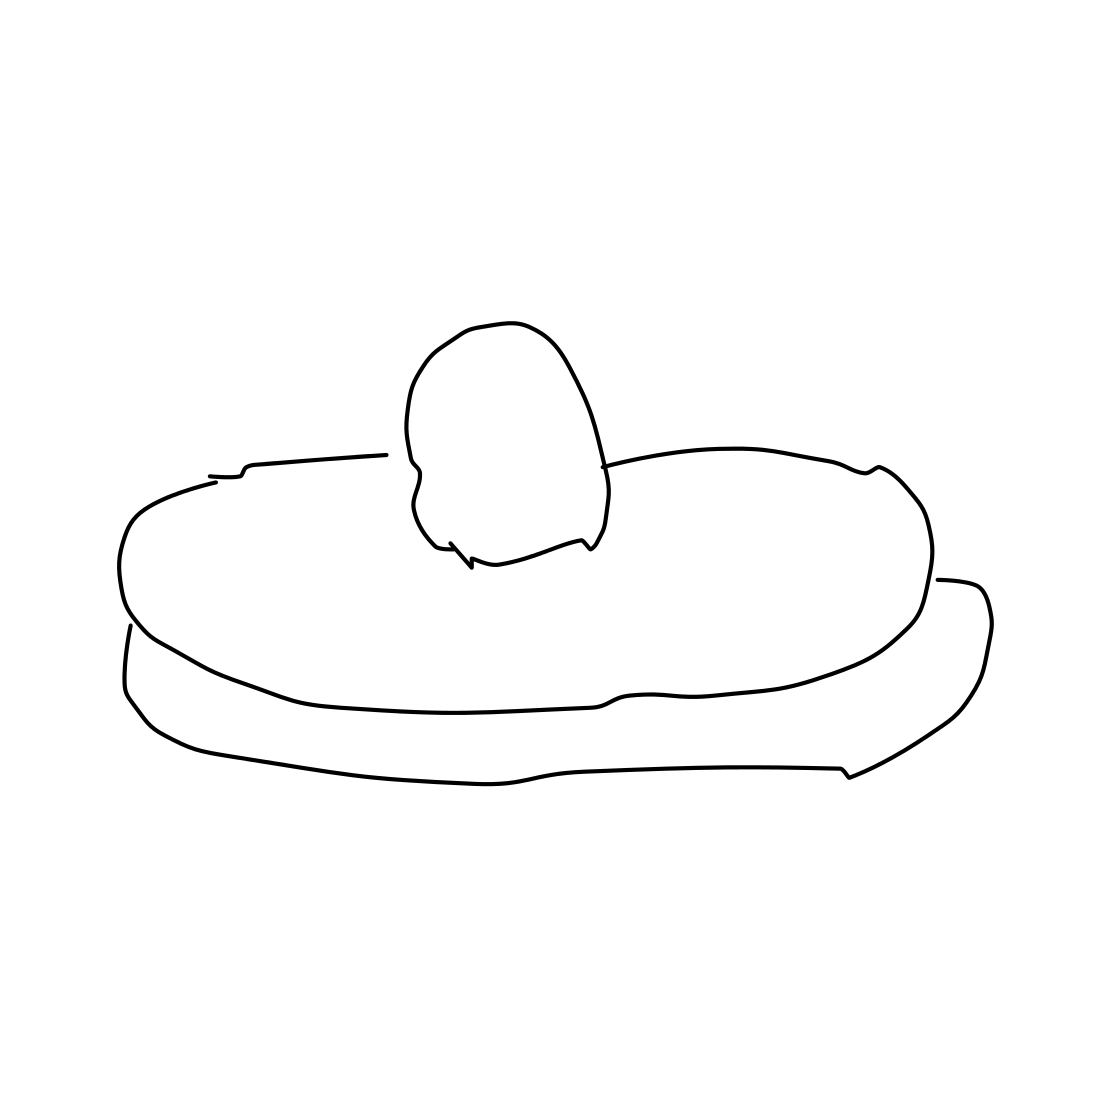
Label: flying saucer